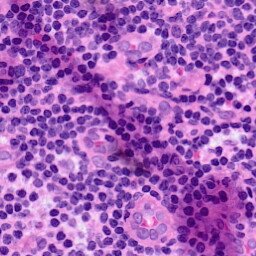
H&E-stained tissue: LymphNode